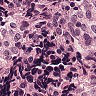
Metastatic tissue present: no